Question: I have a UITableView and custom UITableViewCell. I have added AutoLayout inside the cell and in this cell i have a UILabel that needs to dynamically change its height and then i have a UIView that contains other subviews including this UILabel that needs its height dynamically changed. I get no errors but this is the custom UITableViewCell:
The dynamic text should force the bottom UIView after the dynamic text. But as you can see the dynamic text passes the bottom UIView.
'''
#import "PostTableViewCell.h"
@implementation PostTableViewCell
@synthesize main;
@synthesize top;
@synthesize center;
@synthesize bottom;
@synthesize labelMessage;
@synthesize labelCat;
@synthesize labelUser;
@synthesize labelDate;
@synthesize imageviewThreadImage;
- (id)initWithStyle:(UITableViewCellStyle)style reuseIdentifier:(NSString *)reuseIdentifier {
self = [super initWithStyle:style reuseIdentifier:reuseIdentifier];
if (self) {
[self.contentView setTranslatesAutoresizingMaskIntoConstraints:NO];
self.contentView.autoresizingMask = UIViewAutoresizingFlexibleHeight|UIViewAutoresizingFlexibleWidth;
CGRect screenBound = [[UIScreen mainScreen] bounds];
CGSize screenSize = screenBound.size;
CGFloat screenWidth = screenSize.width;
CGFloat screenHeight = screenSize.height;
main = [UIView new];
[self.contentView addSubview:main];
main.translatesAutoresizingMaskIntoConstraints = NO;
//[main sizeToFit];
main.backgroundColor = [UIColor whiteColor];
top = [UIView new];
[main addSubview:top];
top.translatesAutoresizingMaskIntoConstraints = NO;
//[top sizeToFit];
top.backgroundColor = [UIColor whiteColor];
labelUser = [UILabel new];
[top addSubview:labelUser];
labelUser.translatesAutoresizingMaskIntoConstraints = NO;
//[labelUser sizeToFit];
[labelUser setFont:[UIFont systemFontOfSize:14]];
labelUser.textColor = [UIColor colorWithRed:(114.0/255.0) green:(114.0/255.0) blue:(114.0/255.0) alpha:1.0];
labelDate = [UILabel new];
[top addSubview:labelDate];
labelDate.translatesAutoresizingMaskIntoConstraints = NO;
[labelDate sizeToFit];
[labelDate setFont:[UIFont systemFontOfSize:14]];
labelDate.textColor = [UIColor colorWithRed:(114.0/255.0) green:(114.0/255.0) blue:(114.0/255.0) alpha:1.0];
center = [UIView new];
[main addSubview:center];
center.translatesAutoresizingMaskIntoConstraints = NO;
[center sizeToFit];
center.backgroundColor = [UIColor whiteColor];
imageviewThreadImage = [UIImageView new];
[center addSubview:imageviewThreadImage];
imageviewThreadImage.translatesAutoresizingMaskIntoConstraints = NO;
imageviewThreadImage.backgroundColor = [UIColor colorWithRed:(207.0/255.0) green:(215.0/255.0) blue:(248.0/255.0) alpha:1.0];
labelMessage = [UILabel new];
[center addSubview:labelMessage];
labelMessage.translatesAutoresizingMaskIntoConstraints = NO;
[labelMessage sizeToFit];
[labelMessage setFont:[UIFont systemFontOfSize:14]];
labelMessage.preferredMaxLayoutWidth = screenWidth - 10 - 36;
labelMessage.lineBreakMode = NSLineBreakByWordWrapping;
labelMessage.numberOfLines = 0;
labelMessage.textColor = [UIColor lightGrayColor];
bottom = [UIView new];
[main addSubview:bottom];
bottom.translatesAutoresizingMaskIntoConstraints = NO;
[bottom sizeToFit];
labelCat = [UILabel new];
[bottom addSubview:labelCat];
labelCat.translatesAutoresizingMaskIntoConstraints = NO;
[labelCat sizeToFit];
[labelCat setFont:[UIFont systemFontOfSize:12]];
labelCat.textColor = [UIColor colorWithRed:(58.0/255.0) green:(82.0/255.0) blue:(207.0/255.0) alpha:1.0];
}
return self;
}
- (void)layoutSubviews
{
[super layoutSubviews];
// Make sure the contentView does a layout pass here so that its subviews have their frames set, which we
// need to use to set the preferredMaxLayoutWidth below.
[self.contentView setNeedsLayout];
[self.contentView layoutIfNeeded];
// Set the preferredMaxLayoutWidth of the mutli-line bodyLabel based on the evaluated width of the label's frame,
// as this will allow the text to wrap correctly, and as a result allow the label to take on the correct height.
self.labelMessage.preferredMaxLayoutWidth = CGRectGetWidth(self.labelMessage.frame);
}
- (void)updateConstraints {
[super updateConstraints];
if (self.didSetupConstraints) return;
NSDictionary *viewsDictionary7 = @{@"main":main};
NSArray *constraint_H37 = [NSLayoutConstraint constraintsWithVisualFormat:@"V:|[main]|"
options:0
metrics:nil
views:viewsDictionary7];
NSArray *constraint_V37 = [NSLayoutConstraint constraintsWithVisualFormat:@"H:|[main]|"
options:0
metrics:nil
views:viewsDictionary7];
[self.contentView addConstraints:constraint_H37];
[self.contentView addConstraints:constraint_V37];
NSDictionary *viewsDictionary3 = @{@"top":top,@"center":center,@"bottom":bottom,@"labelMessage":labelMessage};
NSArray *constraint_H3 = [NSLayoutConstraint constraintsWithVisualFormat:@"V:|-5-[top]-5-[center]-5-[bottom]-10-|"
options:0
metrics:nil
views:viewsDictionary3];
NSArray *constraint_H33 = [NSLayoutConstraint constraintsWithVisualFormat:@"H:|[top]|"
options:0
metrics:nil
views:viewsDictionary3];
NSArray *constraint_H333 = [NSLayoutConstraint constraintsWithVisualFormat:@"H:|[center]|"
options:0
metrics:nil
views:viewsDictionary3];
NSArray *constraint_H3335657 = [NSLayoutConstraint constraintsWithVisualFormat:@"H:|[bottom]|"
options:0
metrics:nil
views:viewsDictionary3];
NSDictionary *viewsDictionary4 = @{@"labelUser":labelUser,@"labelDate":labelDate};
NSArray *constraint_H4 = [NSLayoutConstraint constraintsWithVisualFormat:@"V:|[labelUser]|"
options:0
metrics:nil
views:viewsDictionary4];
NSDictionary *viewsDictionary45 = @{@"labelDate":labelDate};
NSArray *constraint_H4555 = [NSLayoutConstraint constraintsWithVisualFormat:@"V:|[labelDate]|"
options:0
metrics:nil
views:viewsDictionary45];
NSArray *constraint_H44 = [NSLayoutConstraint constraintsWithVisualFormat:@"H:|-5-[labelUser]-20-[labelDate]-5-|"
options:0
metrics:nil
views:viewsDictionary4];
NSDictionary *viewsDictionary48 = @{@"labelMessage":labelMessage,@"imageviewThreadImage":imageviewThreadImage};
NSArray *constraint_H48 = [NSLayoutConstraint constraintsWithVisualFormat:@"V:|-0-[labelMessage]"
options:0
metrics:nil
views:viewsDictionary48];
NSArray *constraint_H48342 = [NSLayoutConstraint constraintsWithVisualFormat:@"V:|-8-[imageviewThreadImage(36)]|"
options:0
metrics:nil
views:viewsDictionary48];
NSArray *constraint_H448 = [NSLayoutConstraint constraintsWithVisualFormat:@"H:|-5-[imageviewThreadImage(36)]-5-[labelMessage]-5-|"
options:0
metrics:nil
views:viewsDictionary48];
NSDictionary *viewsDictionary488 = @{@"labelCat":labelCat};
NSArray *constraint_H488 = [NSLayoutConstraint constraintsWithVisualFormat:@"V:|-5-[labelCat]|"
options:0
metrics:nil
views:viewsDictionary488];
NSArray *constraint_H4488 = [NSLayoutConstraint constraintsWithVisualFormat:@"H:|-5-[labelCat]"
options:0
metrics:nil
views:viewsDictionary488];
[main addConstraints:constraint_H3];
////[main addConstraints:constraint_H33];
[main addConstraints:constraint_H333];
[top addConstraints:constraint_H4];
[top addConstraints:constraint_H44];
[center addConstraints:constraint_H48];
[center addConstraints:constraint_H448];
[top addConstraints:constraint_H4555];
[main addConstraints:constraint_H3335657];
[main addConstraints:constraint_H488];
[main addConstraints:constraint_H48342];
[main addConstraints:constraint_H4488];
self.didSetupConstraints = YES;
}
- (void)awakeFromNib {
// Initialization code
}
- (void)setSelected:(BOOL)selected animated:(BOOL)animated {
[super setSelected:selected animated:animated];
// Configure the view for the selected state
}
@end
'''
This is the result i get:

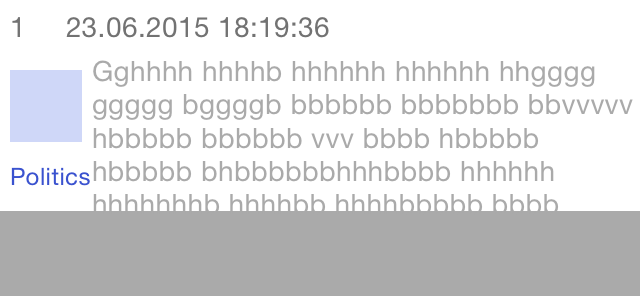
Answer: I solved it by changing the AutoLayout, this is the modified UITableViewCell that makes it work with AutoLayout:
'''
#import "PostTableViewCell.h"
@implementation PostTableViewCell
@synthesize main;
@synthesize top;
@synthesize center;
@synthesize centerLeft;
@synthesize centerRight;
@synthesize bottom;
@synthesize labelMessage;
@synthesize labelCat;
@synthesize labelUser;
@synthesize labelDate;
@synthesize imageviewThreadImage;
- (id)initWithStyle:(UITableViewCellStyle)style reuseIdentifier:(NSString *)reuseIdentifier {
self = [super initWithStyle:style reuseIdentifier:reuseIdentifier];
if (self) {
[self.contentView setTranslatesAutoresizingMaskIntoConstraints:NO];
self.contentView.autoresizingMask = UIViewAutoresizingFlexibleHeight|UIViewAutoresizingFlexibleWidth;
CGRect screenBound = [[UIScreen mainScreen] bounds];
CGSize screenSize = screenBound.size;
CGFloat screenWidth = screenSize.width;
CGFloat screenHeight = screenSize.height;
main = [UIView new];
//[self.contentView addSubview:main];
main.translatesAutoresizingMaskIntoConstraints = NO;
[main sizeToFit];
main.backgroundColor = [UIColor whiteColor];
top = [UIView new];
[self.contentView addSubview:top];
top.translatesAutoresizingMaskIntoConstraints = NO;
[top sizeToFit];
top.backgroundColor = [UIColor whiteColor];
labelUser = [UILabel new];
[top addSubview:labelUser];
labelUser.translatesAutoresizingMaskIntoConstraints = NO;
[labelUser sizeToFit];
[labelUser setFont:[UIFont systemFontOfSize:14]];
labelUser.textColor = [UIColor colorWithRed:(114.0/255.0) green:(114.0/255.0) blue:(114.0/255.0) alpha:1.0];
labelDate = [UILabel new];
[top addSubview:labelDate];
labelDate.translatesAutoresizingMaskIntoConstraints = NO;
[labelDate sizeToFit];
[labelDate setFont:[UIFont systemFontOfSize:14]];
labelDate.textColor = [UIColor colorWithRed:(114.0/255.0) green:(114.0/255.0) blue:(114.0/255.0) alpha:1.0];
center = [UIView new];
[self.contentView addSubview:center];
center.translatesAutoresizingMaskIntoConstraints = NO;
[center sizeToFit];
center.backgroundColor = [UIColor whiteColor];
imageviewThreadImage = [UIImageView new];
[center addSubview:imageviewThreadImage];
imageviewThreadImage.translatesAutoresizingMaskIntoConstraints = NO;
imageviewThreadImage.backgroundColor = [UIColor colorWithRed:(207.0/255.0) green:(215.0/255.0) blue:(248.0/255.0) alpha:1.0];
[imageviewThreadImage sizeToFit];
labelMessage = [UILabel new];
[center addSubview:labelMessage];
labelMessage.translatesAutoresizingMaskIntoConstraints = NO;
[labelMessage sizeToFit];
[labelMessage setFont:[UIFont systemFontOfSize:14]];
labelMessage.preferredMaxLayoutWidth = screenWidth - 10 - 36;
labelMessage.lineBreakMode = UILineBreakModeWordWrap;
labelMessage.numberOfLines = 0;
labelMessage.textColor = [UIColor lightGrayColor];
//labelMessage.lineBreakMode = UILineBreakModeWordWrap;
bottom = [UIView new];
[self.contentView addSubview:bottom];
bottom.translatesAutoresizingMaskIntoConstraints = NO;
[bottom sizeToFit];
labelCat = [UILabel new];
[bottom addSubview:labelCat];
labelCat.translatesAutoresizingMaskIntoConstraints = NO;
[labelCat sizeToFit];
[labelCat setFont:[UIFont systemFontOfSize:12]];
labelCat.textColor = [UIColor colorWithRed:(58.0/255.0) green:(82.0/255.0) blue:(207.0/255.0) alpha:1.0];
labelCat.lineBreakMode = UILineBreakModeWordWrap;
labelCat.numberOfLines = 0;
}
return self;
}
- (void)layoutSubviews
{
[super layoutSubviews];
// Make sure the contentView does a layout pass here so that its subviews have their frames set, which we
// need to use to set the preferredMaxLayoutWidth below.
[self.contentView setNeedsLayout];
[self.contentView layoutIfNeeded];
// Set the preferredMaxLayoutWidth of the mutli-line bodyLabel based on the evaluated width of the label's frame,
// as this will allow the text to wrap correctly, and as a result allow the label to take on the correct height.
self.labelMessage.preferredMaxLayoutWidth = CGRectGetWidth(self.labelMessage.frame);
}
- (void)updateConstraints {
[super updateConstraints];
if (self.didSetupConstraints) return;
/**NSDictionary *viewsDictionary7 = @{@"main":main};
NSArray *constraint_H37 = [NSLayoutConstraint constraintsWithVisualFormat:@"V:|[main]|"
options:0
metrics:nil
views:viewsDictionary7];
NSArray *constraint_V37 = [NSLayoutConstraint constraintsWithVisualFormat:@"H:|[main]|"
options:0
metrics:nil
views:viewsDictionary7];
[self.contentView addConstraints:constraint_H37];
[self.contentView addConstraints:constraint_V37];**/
NSString *text = labelMessage.text;
NSDictionary *viewsDictionary3 = @{@"top":top,@"center":center,@"bottom":bottom};
NSArray *constraint_H3 = [NSLayoutConstraint constraintsWithVisualFormat:@"V:|-10-[top]-5-[center(>=50)]-5-[bottom]-10-|"
options:0
metrics:nil
views:viewsDictionary3];
NSArray *constraint_H33 = [NSLayoutConstraint constraintsWithVisualFormat:@"H:|[top]|"
options:0
metrics:nil
views:viewsDictionary3];
NSArray *constraint_H333 = [NSLayoutConstraint constraintsWithVisualFormat:@"H:|[center]|"
options:0
metrics:nil
views:viewsDictionary3];
NSArray *constraint_H3335657 = [NSLayoutConstraint constraintsWithVisualFormat:@"H:|[bottom]|"
options:0
metrics:nil
views:viewsDictionary3];
NSDictionary *viewsDictionary4 = @{@"labelUser":labelUser,@"labelDate":labelDate};
NSArray *constraint_H4 = [NSLayoutConstraint constraintsWithVisualFormat:@"V:|[labelUser]|"
options:0
metrics:nil
views:viewsDictionary4];
NSDictionary *viewsDictionary45 = @{@"labelDate":labelDate};
NSArray *constraint_H4555 = [NSLayoutConstraint constraintsWithVisualFormat:@"V:|[labelDate]|"
options:0
metrics:nil
views:viewsDictionary45];
NSArray *constraint_H44 = [NSLayoutConstraint constraintsWithVisualFormat:@"H:|-5-[labelUser]-20-[labelDate]-5-|"
options:0
metrics:nil
views:viewsDictionary4];
NSDictionary *viewsDictionary48 = @{@"labelMessage":labelMessage,@"imageviewThreadImage":imageviewThreadImage};
NSArray *constraint_H48 = [NSLayoutConstraint constraintsWithVisualFormat:@"V:|-5-[labelMessage]|"
options:0
metrics:nil
views:viewsDictionary48];
NSArray *constraint_H48342 = [NSLayoutConstraint constraintsWithVisualFormat:@"V:|-8-[imageviewThreadImage(36)]"
options:0
metrics:nil
views:viewsDictionary48];
NSArray *constraint_H448345fgdfg = [NSLayoutConstraint constraintsWithVisualFormat:@"H:|-5-[imageviewThreadImage(36)]-5-[labelMessage]-5-|"
options:0
metrics:nil
views:viewsDictionary48];
/**NSArray *constraint_H448 = [NSLayoutConstraint constraintsWithVisualFormat:@"H:|-5-[labelMessage]-5-|"
options:0
metrics:nil
views:viewsDictionary48];**/
NSDictionary *viewsDictionary488 = @{@"labelCat":labelCat};
NSArray *constraint_H488 = [NSLayoutConstraint constraintsWithVisualFormat:@"V:|[labelCat]|"
options:0
metrics:nil
views:viewsDictionary488];
NSArray *constraint_H4488 = [NSLayoutConstraint constraintsWithVisualFormat:@"H:|-5-[labelCat]"
options:0
metrics:nil
views:viewsDictionary488];
[self.contentView addConstraints:constraint_H3];
[self.contentView addConstraints:constraint_H33];
[self.contentView addConstraints:constraint_H333];
[self.contentView addConstraints:constraint_H4];
[self.contentView addConstraints:constraint_H44];
[self.contentView addConstraints:constraint_H48];
//[self.contentView addConstraints:constraint_H448];
[self.contentView addConstraints:constraint_H4555];
[self.contentView addConstraints:constraint_H3335657];
[self.contentView addConstraints:constraint_H488];
[self.contentView addConstraints:constraint_H48342];
[self.contentView addConstraints:constraint_H4488];
[self.contentView addConstraints:constraint_H448345fgdfg];
self.didSetupConstraints = YES;
}
- (CGFloat)heightForText:(NSString *)bodyText
{
UIFont *cellFont = [UIFont systemFontOfSize:17];
CGSize constraintSize = CGSizeMake(300, MAXFLOAT);
CGSize labelSize = [bodyText sizeWithFont:cellFont constrainedToSize:constraintSize lineBreakMode:UILineBreakModeWordWrap];
CGFloat height = labelSize.height + 10;
return height;
}
- (void)awakeFromNib {
// Initialization code
}
- (void)setSelected:(BOOL)selected animated:(BOOL)animated {
[super setSelected:selected animated:animated];
// Configure the view for the selected state
}
@end
'''